Group 1:
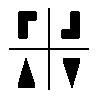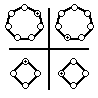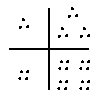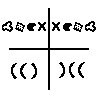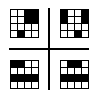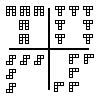
Group 2:
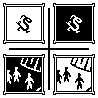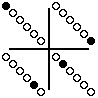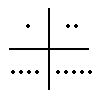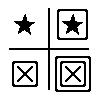
Rule separating the two groups: Process described leaves some inputs invariant vs. no output will resemble its input.
Concepts: function
Comments: There are many ambiguities here. The solver is expected to determine what things are "allowed" to be inputs for each process. To avoid confusion examples should not be sorted differently if you consider inputting nothing.


In each example there is at least some overlap between the set of possible inputs and the set of possible outputs for each process. If we did not apply this constraint, an easy example to be sorted right would be a process that turns blue shapes red.


A harder-to-read but more clearly defined version of this Problem could include within each example a mini Bongard Problem sorting left all allowed inputs for the process.
Author: Leo Crabbe
Reference: https://en.wikipedia.org/wiki/Fixed_point_(mathematics)